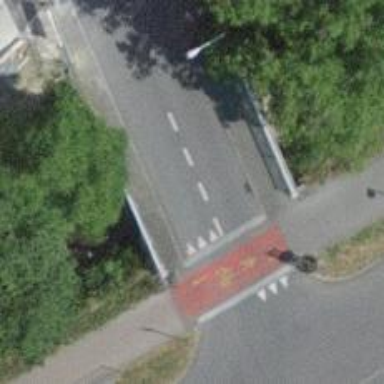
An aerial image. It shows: Road with "give way" sign.